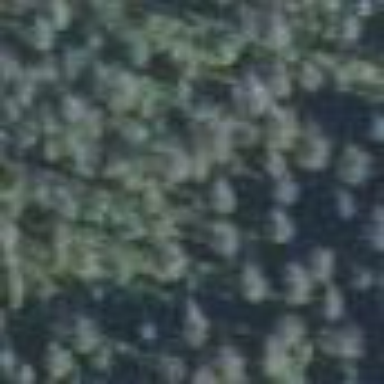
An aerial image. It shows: Needle-leaved woodland.